Interaction volume radius: 5 \u00c5
Interaction volume height: 10 \u00c5
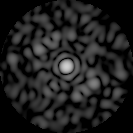
Disorder parameter: 0.8667